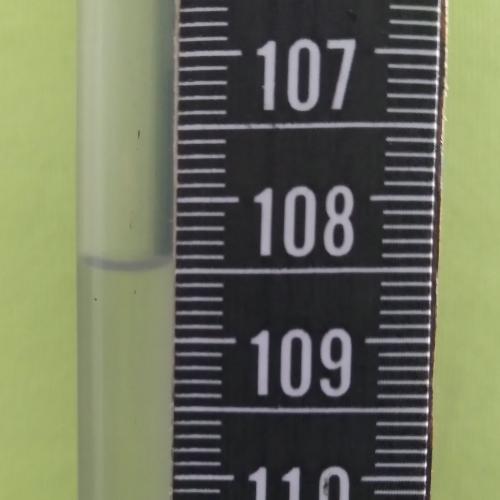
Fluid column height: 108.5 cm